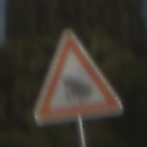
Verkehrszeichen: AmphibienwanderungRechts
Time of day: SunriseSunset
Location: Outdoor (Suburban)
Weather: PartlyCloudy
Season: NotSpecified
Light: Natural